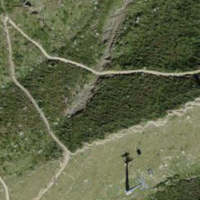
EUNIS habitat code: 26
Species observed at this site:
Kalmia procumbens
Rhododendron ferrugineum
Sempervivum montanum
Geum montanum
Vaccinium myrtillus
Huperzia selago
Cupido minimus
Bartsia alpina
Arnica montana
Gentianella campestris